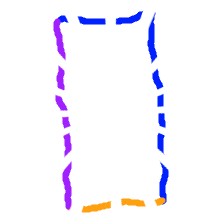
Shape: rectangle